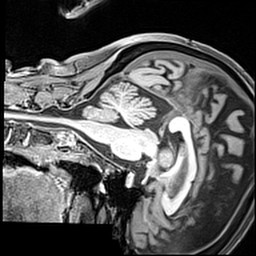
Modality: T1w
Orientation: sagittal
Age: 73
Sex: female
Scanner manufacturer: siemens
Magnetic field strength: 3 T
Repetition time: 2.4 s
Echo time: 0.0022 s